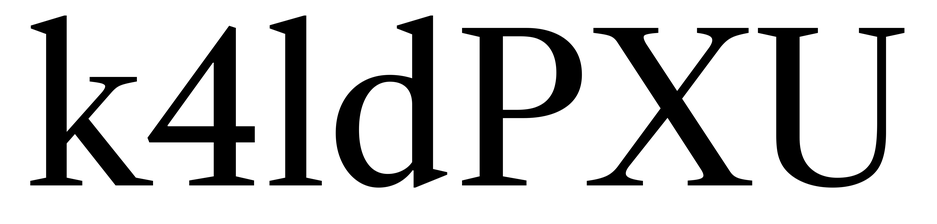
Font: LibreCaslonText_Regular